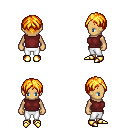
a pixel art fantasy rpg character, female body template, human, tanned skin, maroon sleeveless shirt, white pants, light blonde parted hairstyle, gold boots, four views (front, back, left, right), 2x2 character sprite sheet, small pixel art, hard edges, no anti-aliasing